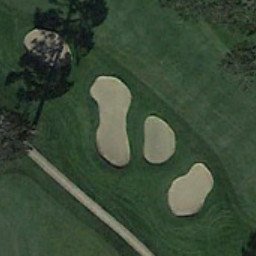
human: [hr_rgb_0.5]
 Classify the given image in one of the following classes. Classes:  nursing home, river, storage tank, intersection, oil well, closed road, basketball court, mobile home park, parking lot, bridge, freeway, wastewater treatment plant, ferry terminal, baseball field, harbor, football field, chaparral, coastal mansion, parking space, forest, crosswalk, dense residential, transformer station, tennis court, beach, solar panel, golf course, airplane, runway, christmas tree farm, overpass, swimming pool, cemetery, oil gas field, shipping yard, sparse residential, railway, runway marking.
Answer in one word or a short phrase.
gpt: golf course